Current action and preconditions to check: trajectory_clear

Your task: For each precondition in the list above, predict whether it will hold at this action.

Consider the current scene as observed from the mobile robot's camera, and analyze the predicted future states of all dynamic agents (e.g., people, animals, vehicles, or any moving entities) within the NEXT SECOND.

IMPORTANT: Only answer "very likely" if you are absolutely certain—based on strong, clear evidence—that a dynamic agent will violate the precondition in the predicted future state. Do NOT answer "very likely" for unlikely, ambiguous, or low-probability risks.

Ask yourself for each precondition: Is there a high probability, with clear and convincing evidence, that the predicted future states of any dynamic agent will interfere with the predicted future state of the currently executing action within the NEXT SECOND, causing that precondition to fail?

Assess the risk level based on these predictions. Use "likely" or "very likely" if motions create a clear risk of interference.

Use "neutral" or "improbable" if agents are nearby but their predicted paths are clearly diverging or non-conflicting.

Failure Risk Categories: "very improbable", "improbable", "neutral", "likely", "very likely"

Answer Format: Output ONLY the probability_of_failure value from these categories: "very improbable", "improbable", "neutral", "likely", "very likely"

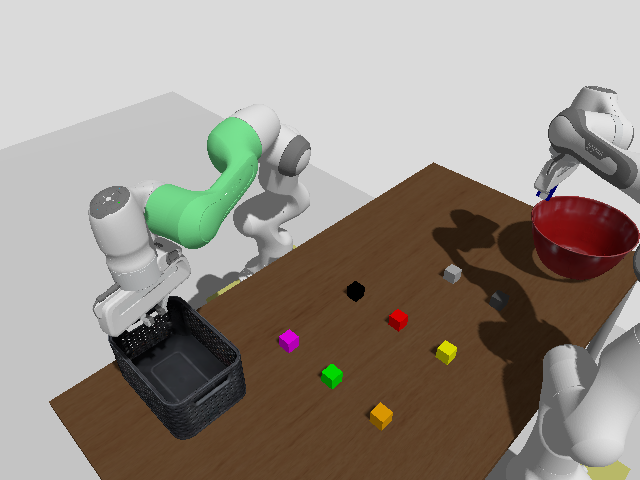

Answer: very improbable